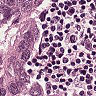
Metastatic tissue present: yes